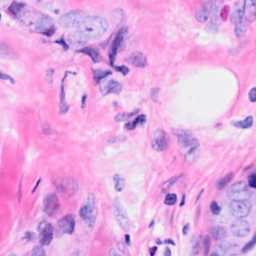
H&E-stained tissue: Breast